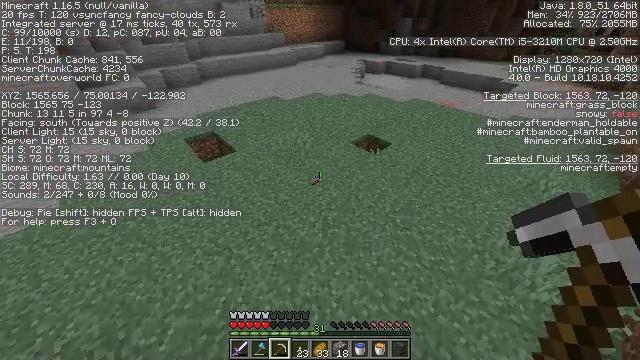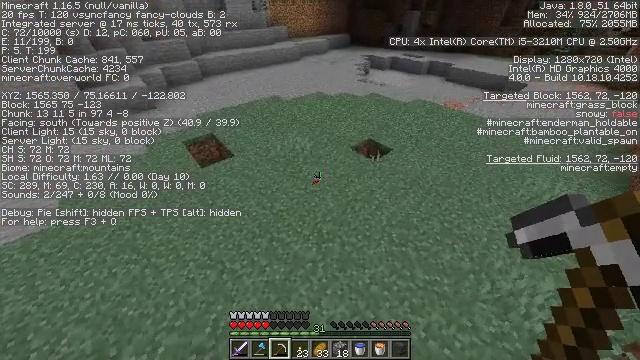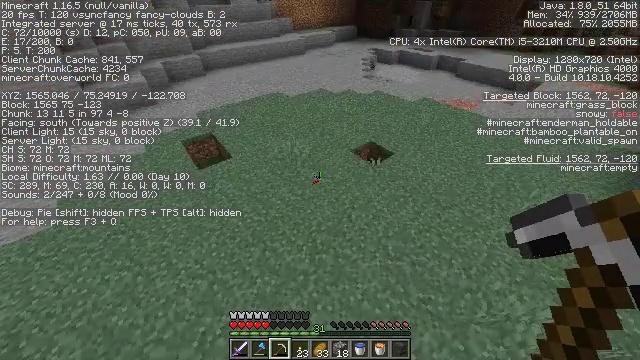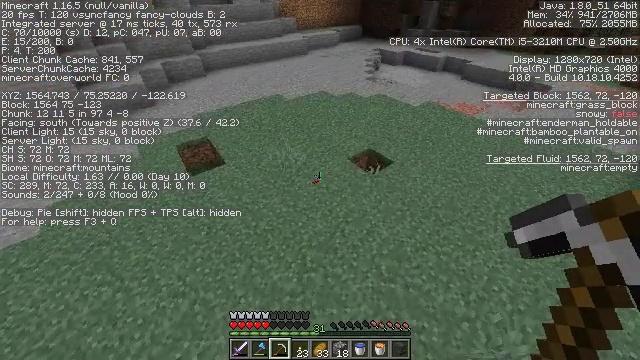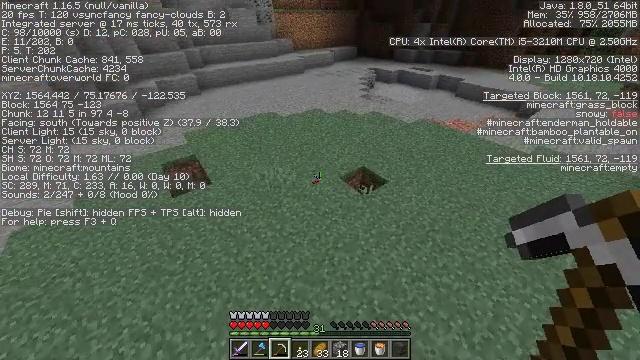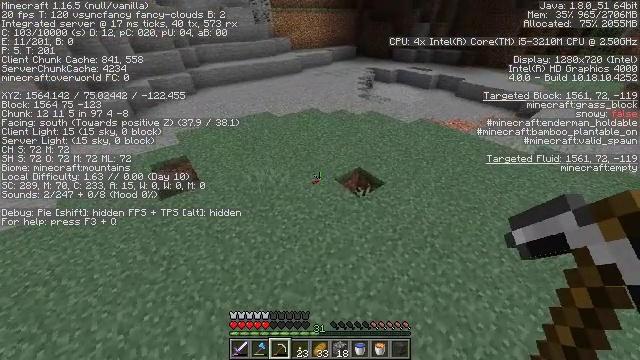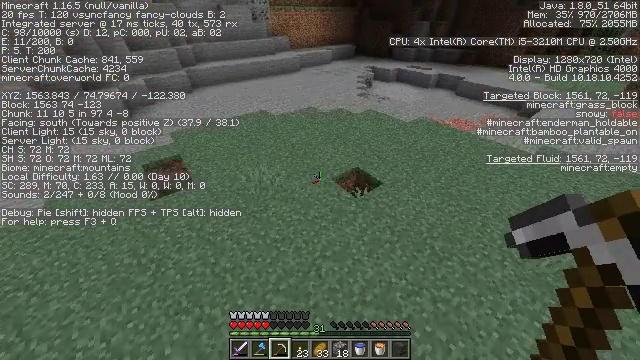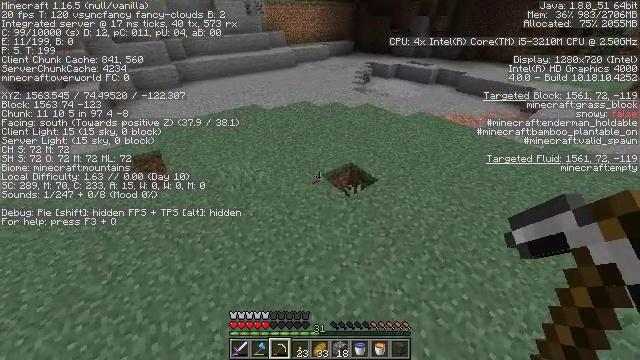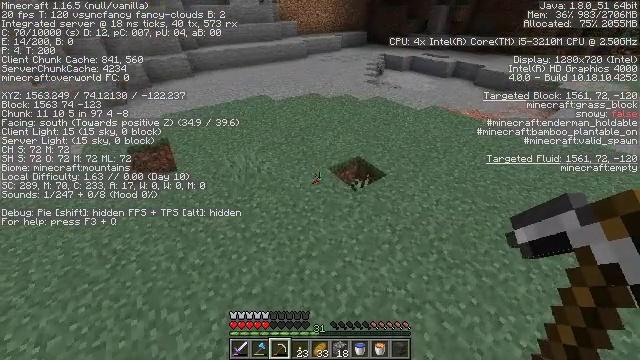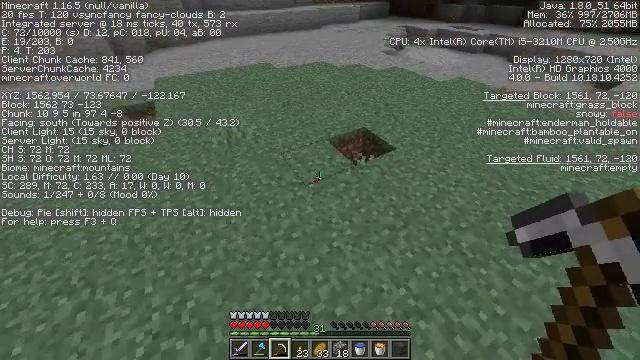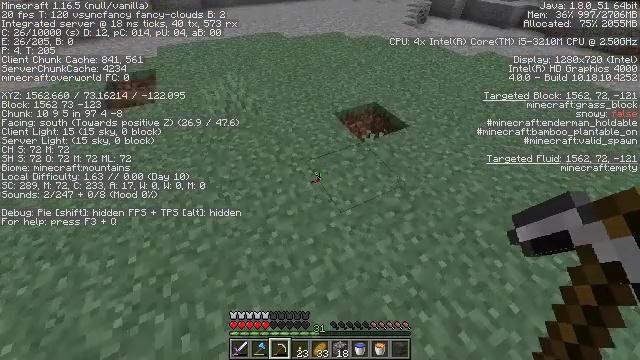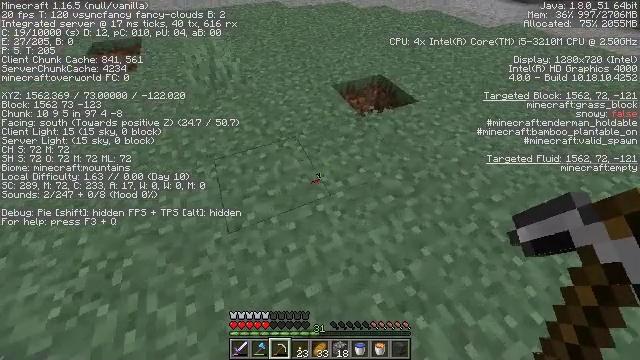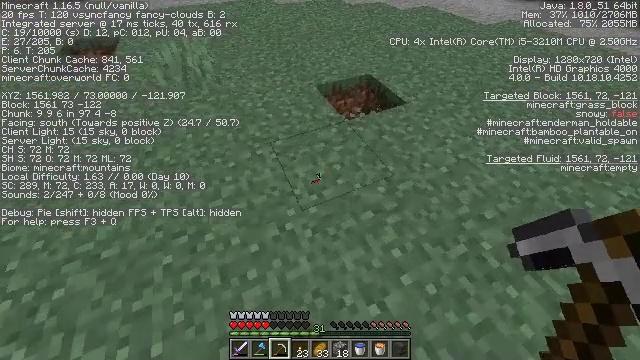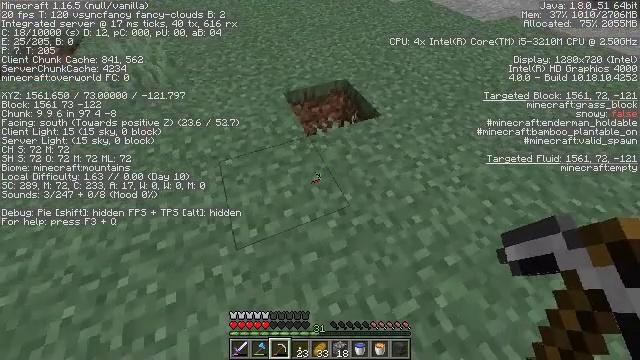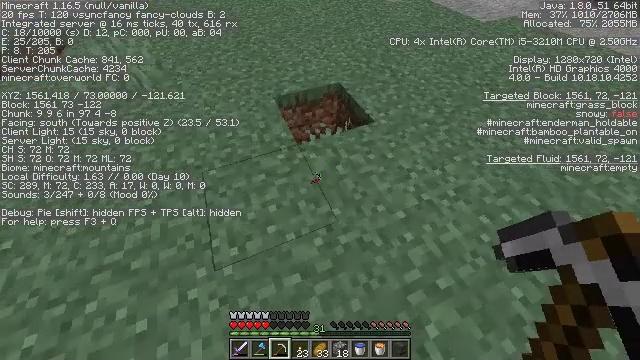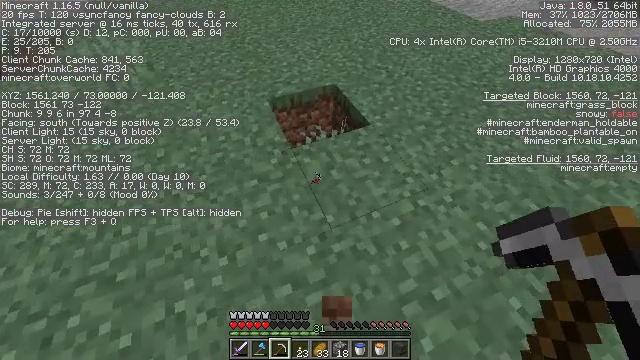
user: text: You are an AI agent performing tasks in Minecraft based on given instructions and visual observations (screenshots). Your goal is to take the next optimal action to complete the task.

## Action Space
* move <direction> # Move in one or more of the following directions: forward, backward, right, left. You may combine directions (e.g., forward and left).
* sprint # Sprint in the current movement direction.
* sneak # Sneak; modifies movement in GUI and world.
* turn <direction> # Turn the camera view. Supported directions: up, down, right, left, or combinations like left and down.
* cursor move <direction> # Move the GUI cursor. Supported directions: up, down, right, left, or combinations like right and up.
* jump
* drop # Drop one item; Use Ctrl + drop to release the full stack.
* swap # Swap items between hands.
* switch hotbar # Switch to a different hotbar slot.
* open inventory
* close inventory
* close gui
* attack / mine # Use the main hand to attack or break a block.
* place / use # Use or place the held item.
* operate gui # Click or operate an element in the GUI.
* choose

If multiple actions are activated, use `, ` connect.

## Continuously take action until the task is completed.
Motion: motion action
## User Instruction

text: Break the grass block.
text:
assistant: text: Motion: move forward and move right, sprint, turn left and down, jump
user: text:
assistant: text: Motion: move forward and move right, sprint, turn left and down, jump
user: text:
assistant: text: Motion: move forward and move right, sprint, turn left, jump
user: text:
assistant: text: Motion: move forward and move right, sprint, turn up, jump
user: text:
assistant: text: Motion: move forward and move right, sprint, jump
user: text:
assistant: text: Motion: move forward and move right, sprint, jump
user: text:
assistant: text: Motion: move forward and move right, sprint, jump
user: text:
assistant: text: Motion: move forward and move right, sprint, turn left and down, jump
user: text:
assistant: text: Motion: move forward and move right, sprint, turn left and down, jump
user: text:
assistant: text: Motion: move forward and move right, turn left and down
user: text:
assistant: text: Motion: move forward and move right, turn left and down
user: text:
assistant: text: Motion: move forward and move right
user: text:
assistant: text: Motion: move forward and move right, turn left and down
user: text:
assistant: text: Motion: move forward
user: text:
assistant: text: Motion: move forward
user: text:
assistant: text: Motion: move forward, turn right
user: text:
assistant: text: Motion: move forward, turn right
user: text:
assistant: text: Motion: no_op
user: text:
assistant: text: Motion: no_op
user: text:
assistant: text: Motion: turn left and down
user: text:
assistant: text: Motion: turn left and down, attack / mine
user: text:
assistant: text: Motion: attack / mine
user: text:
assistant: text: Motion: move forward, turn left and down, attack / mine
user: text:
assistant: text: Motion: move forward, turn left and down, attack / mine
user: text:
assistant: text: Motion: turn left and down, attack / mine
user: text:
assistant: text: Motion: attack / mine